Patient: sex M, age 48
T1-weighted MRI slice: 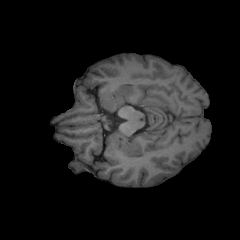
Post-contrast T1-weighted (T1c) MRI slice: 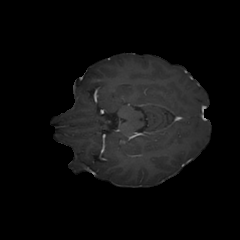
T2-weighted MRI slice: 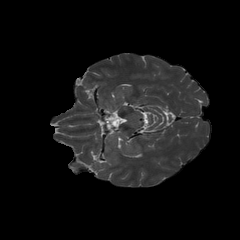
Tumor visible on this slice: no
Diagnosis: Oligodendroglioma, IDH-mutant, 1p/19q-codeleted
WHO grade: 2